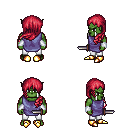
a pixel art fantasy rpg character, male body template, orc, green skin, chain tabard jacket, white pants, ruby red left-swept hairstyle, white cloth bracers, gold boots, dagger, four views (front, back, left, right), 2x2 character sprite sheet, small pixel art, hard edges, no anti-aliasing